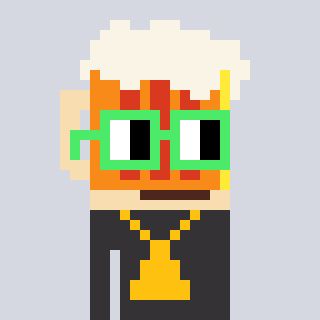
a pixel art character with square light green glasses, a beer-shaped head and a grayscale-colored body on a cool background